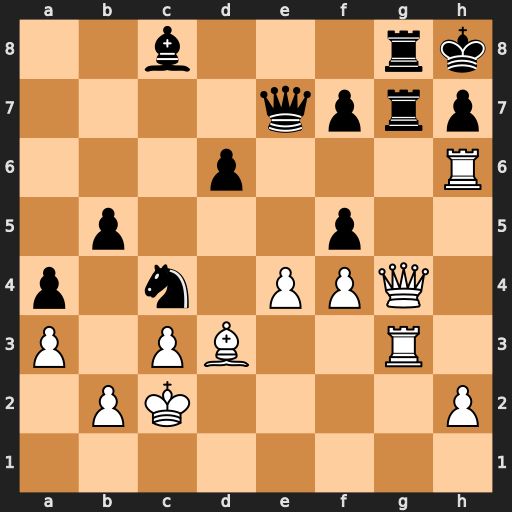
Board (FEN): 2b3rk/4qprp/3p3R/1p3p2/p1n1PPQ1/P1PB2R1/1PK4P/8
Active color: w
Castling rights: -
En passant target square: -
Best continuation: Rxh7+ Rxh7 Qxg8#